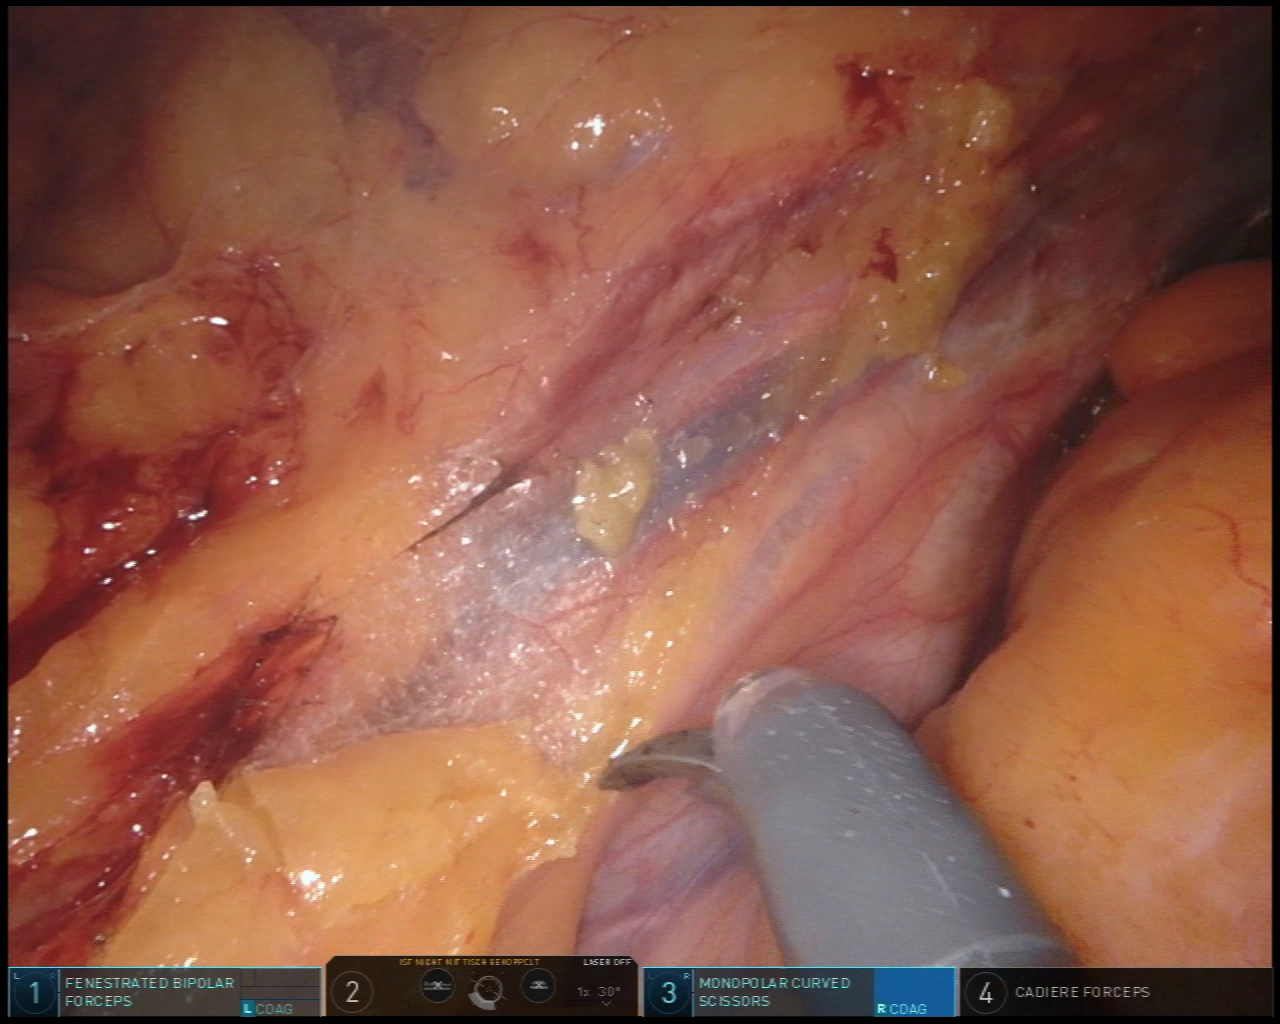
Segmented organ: ureter
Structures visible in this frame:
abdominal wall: no
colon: no
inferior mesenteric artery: no
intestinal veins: no
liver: no
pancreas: no
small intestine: no
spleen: no
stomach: no
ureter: yes
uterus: no
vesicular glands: no